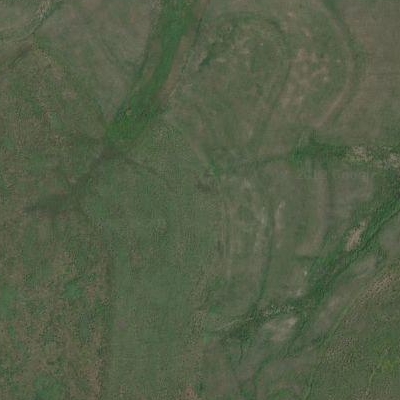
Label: aGrass